Question: After adding FilterClause, delete is not working anymore.
JuneT said <URL>
However, I do not see IsPublished column in Users_tracking; I only see UserId.
Thank you for your help!
'''
private static void ProvisionLocal(
SqlConnection sqlLocalConn, DbSyncScopeDescription scopeDesc)
{
var Users = SqlSyncDescriptionBuilder
.GetDescriptionForTable("Users", sqlLocalConn);
scopeDesc.Tables.Add(Users);
var sqlLocalProv = new SqlSyncScopeProvisioning(sqlLocalConn, scopeDesc);
sqlLocalProv.CommandTimeout = 3600;
sqlLocalProv.Tables["Users"].AddFilterColumn("IsPublished");
sqlLocalProv.Tables["Users"].FilterClause =
string.Format("[side].[IsPublished] = {0}", 1);
if (!sqlLocalProv.ScopeExists("TestScope"))
{
sqlLocalProv.Apply();
}
}
private static void ProvisionRemote(
SqlConnection sqlRemoteConn, DbSyncScopeDescription scopeDesc)
{
var sqlRemoteProv = new SqlSyncScopeProvisioning(sqlRemoteConn, scopeDesc);
sqlRemoteProv.CommandTimeout = 3600;
if (!sqlRemoteProv.ScopeExists("TestScope"))
{
// Apply the scope provisioning.
sqlRemoteProv.Apply();
}
}
public void Synchronize()
{
var sqlSourceConn = new SqlConnection("...");
var sqlDestinationConn = new SqlConnection("...");
var scopeDesc = new DbSyncScopeDescription("TestScope");
ProvisionLocal(type, sqlSourceConn, scopeDesc);
ProvisionRemote(type, sqlDestinationConn, scopeDesc);
// Prepare for synchronization
var localProvider = new SqlSyncProvider("TestScope", sqlSourceConn);
var remoteProvider = new SqlSyncProvider("TestScope", sqlDestinationConn);
remoteProvider.ApplyChangeFailed += RemoteProvider_ApplyChangeFailed;
var orch = new SyncOrchestrator();
orch.RemoteProvider = remoteProvider;
orch.LocalProvider = localProvider;
orch.Direction = SyncDirectionOrder.Upload;
SyncOperationStatistics stats = orch.Synchronize();
sqlDestinationConn.Close();
sqlSourceConn.Close();
}
'''

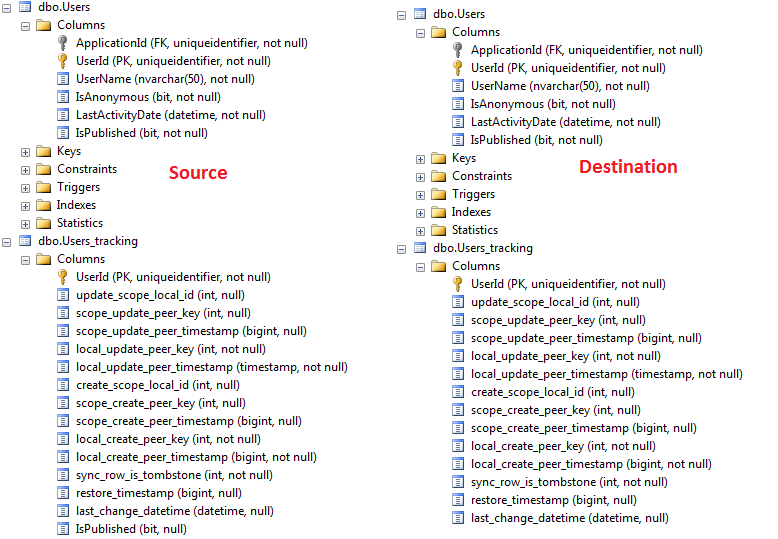
Answer: the IsPublished column is at the bottom of your tracking table...
is your table part of another scope? are you adding another scope?